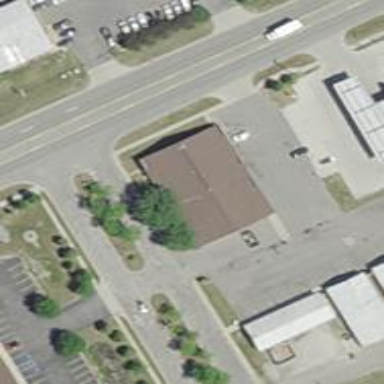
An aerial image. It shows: Convenience shop.